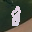
Label: 8